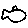
Label: fish